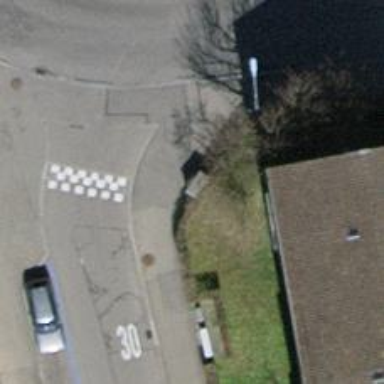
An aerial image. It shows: Street cabinet used for power utility.